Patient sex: F
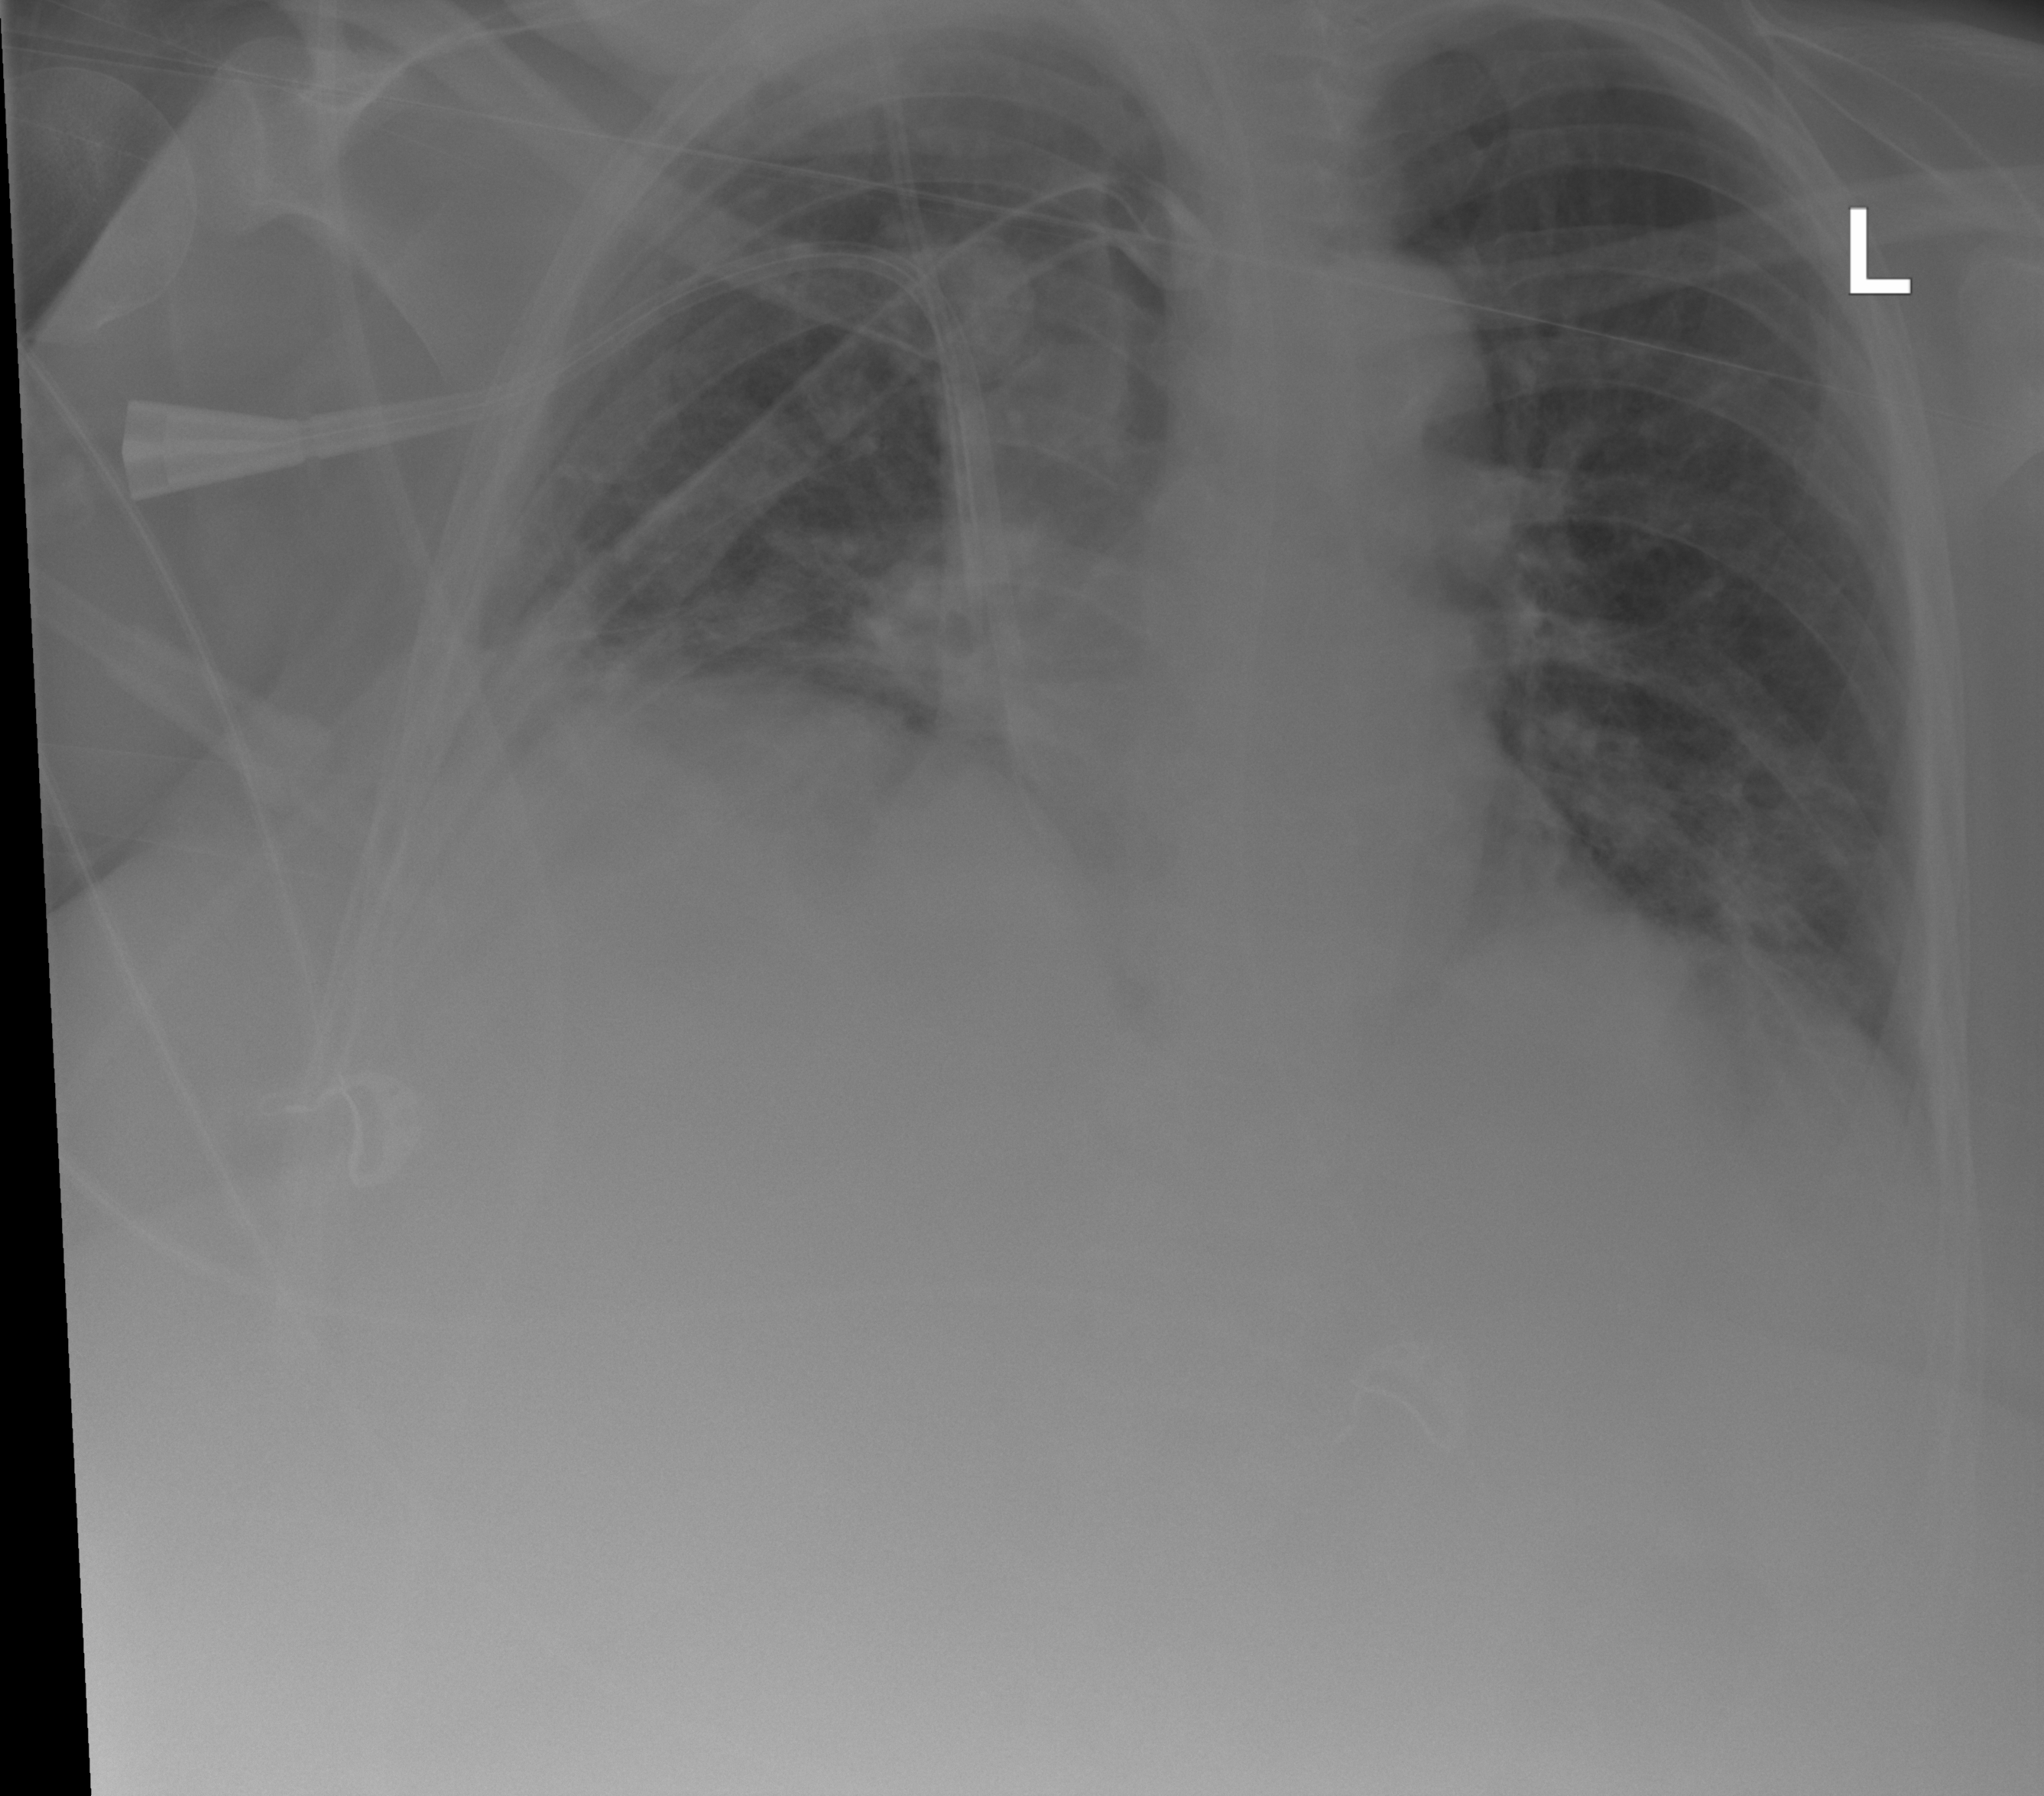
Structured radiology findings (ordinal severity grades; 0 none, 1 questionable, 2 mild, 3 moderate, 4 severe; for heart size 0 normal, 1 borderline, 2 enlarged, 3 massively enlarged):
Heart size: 1
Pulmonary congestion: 2
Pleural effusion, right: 2
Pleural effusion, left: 2
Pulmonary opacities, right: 3
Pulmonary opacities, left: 2
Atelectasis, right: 2
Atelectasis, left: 2